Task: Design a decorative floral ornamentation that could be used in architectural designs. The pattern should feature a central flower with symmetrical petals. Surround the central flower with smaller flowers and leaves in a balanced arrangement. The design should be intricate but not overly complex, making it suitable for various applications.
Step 1053:
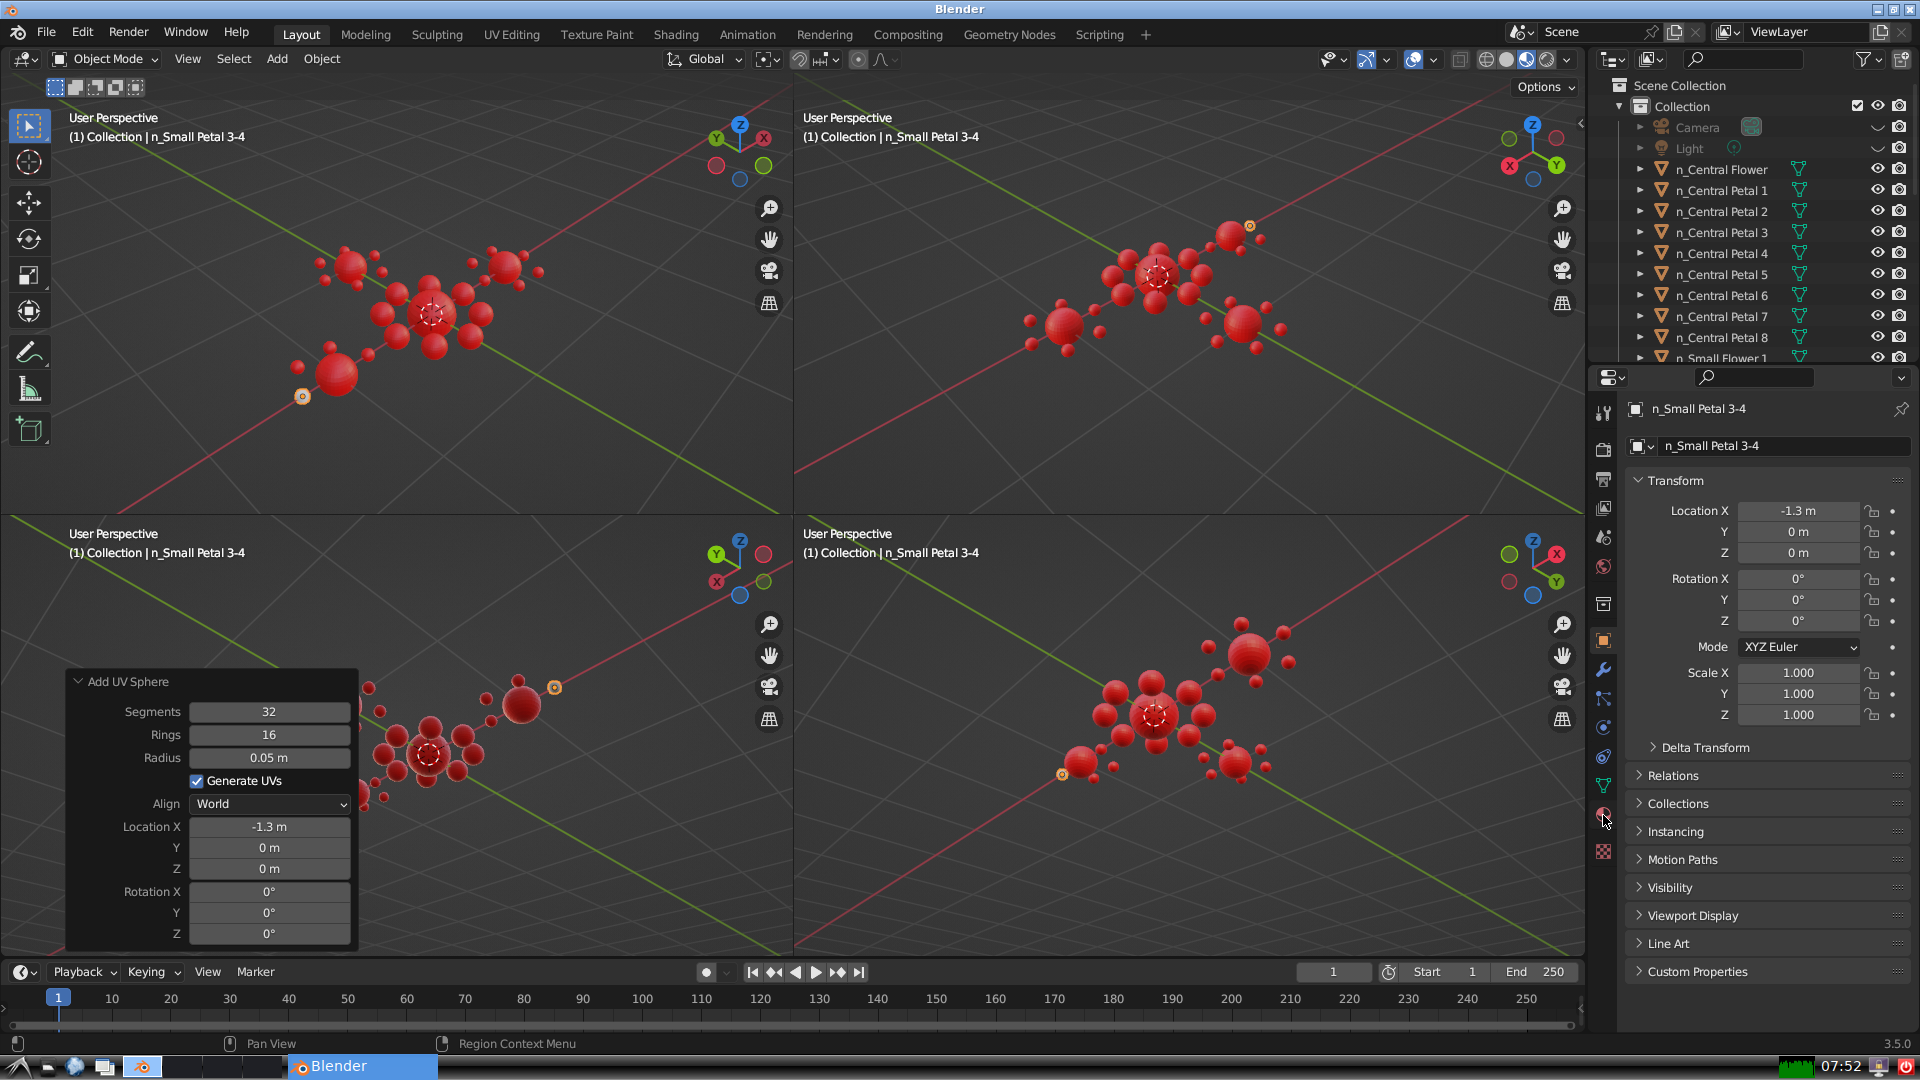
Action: click: no